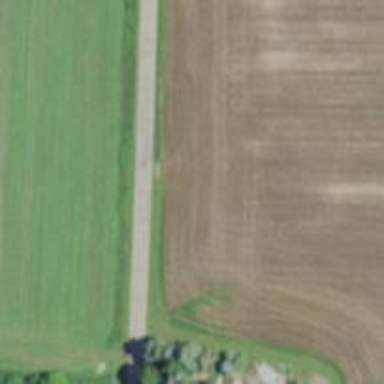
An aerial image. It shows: Unclassified road.